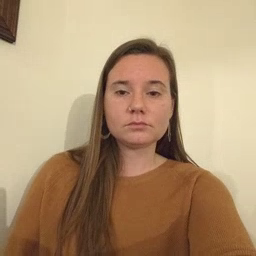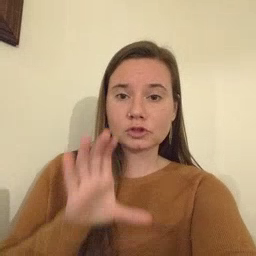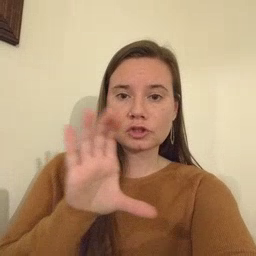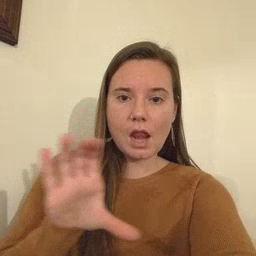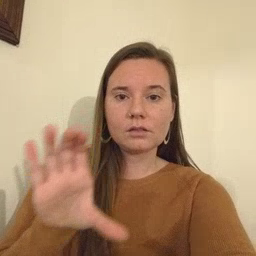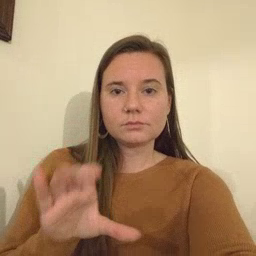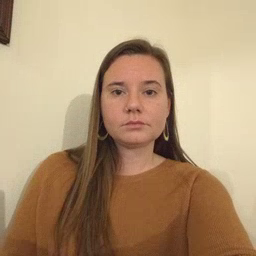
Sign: chocolate